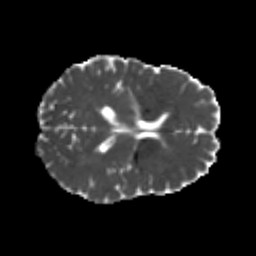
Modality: MD
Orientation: axial
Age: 23
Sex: female
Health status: healthy
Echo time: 0.074 s